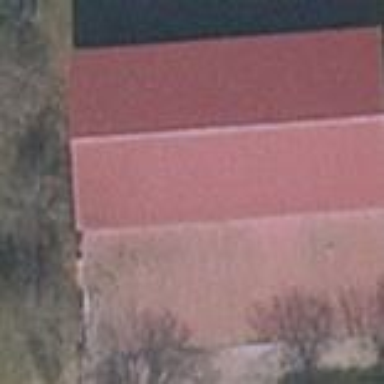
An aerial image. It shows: Sports center building.